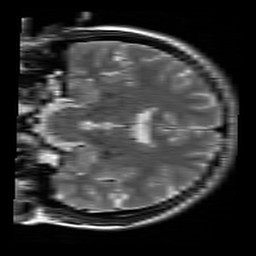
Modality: T2w
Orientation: coronal
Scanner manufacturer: siemens
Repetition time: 3.9 s
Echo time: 0.076 s